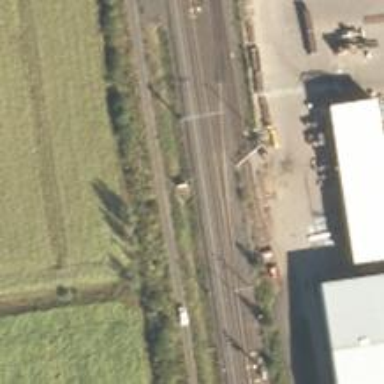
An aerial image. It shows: Railway signal.